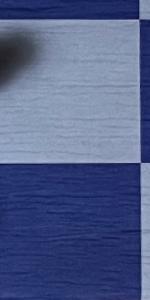
Label: Empty